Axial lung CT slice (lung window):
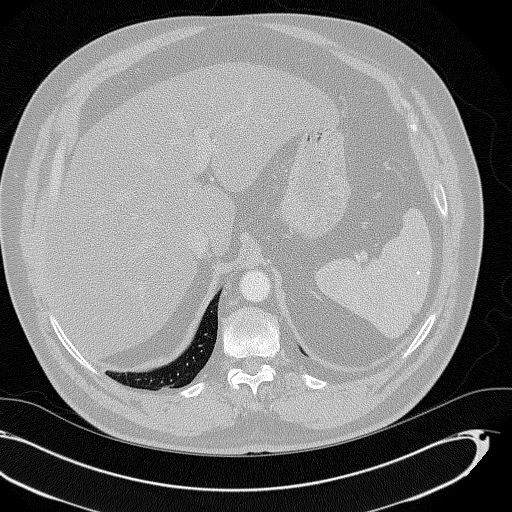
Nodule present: no